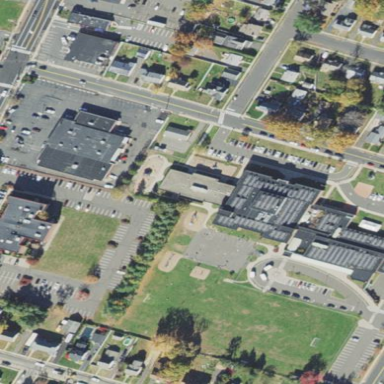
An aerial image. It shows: School.